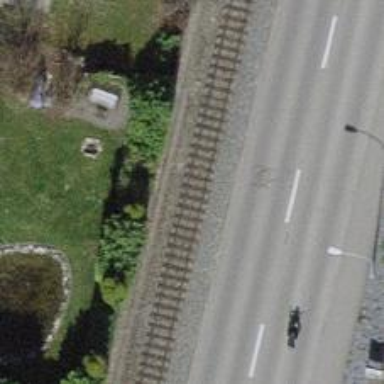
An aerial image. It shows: Narrow-gauge railway with single track. The railway is electrified with contact line.